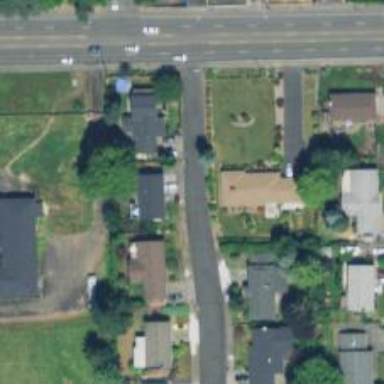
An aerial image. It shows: Residential road with sidewalk on the left side.